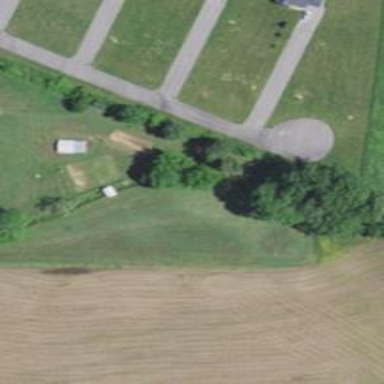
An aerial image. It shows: Driveway.